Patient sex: F
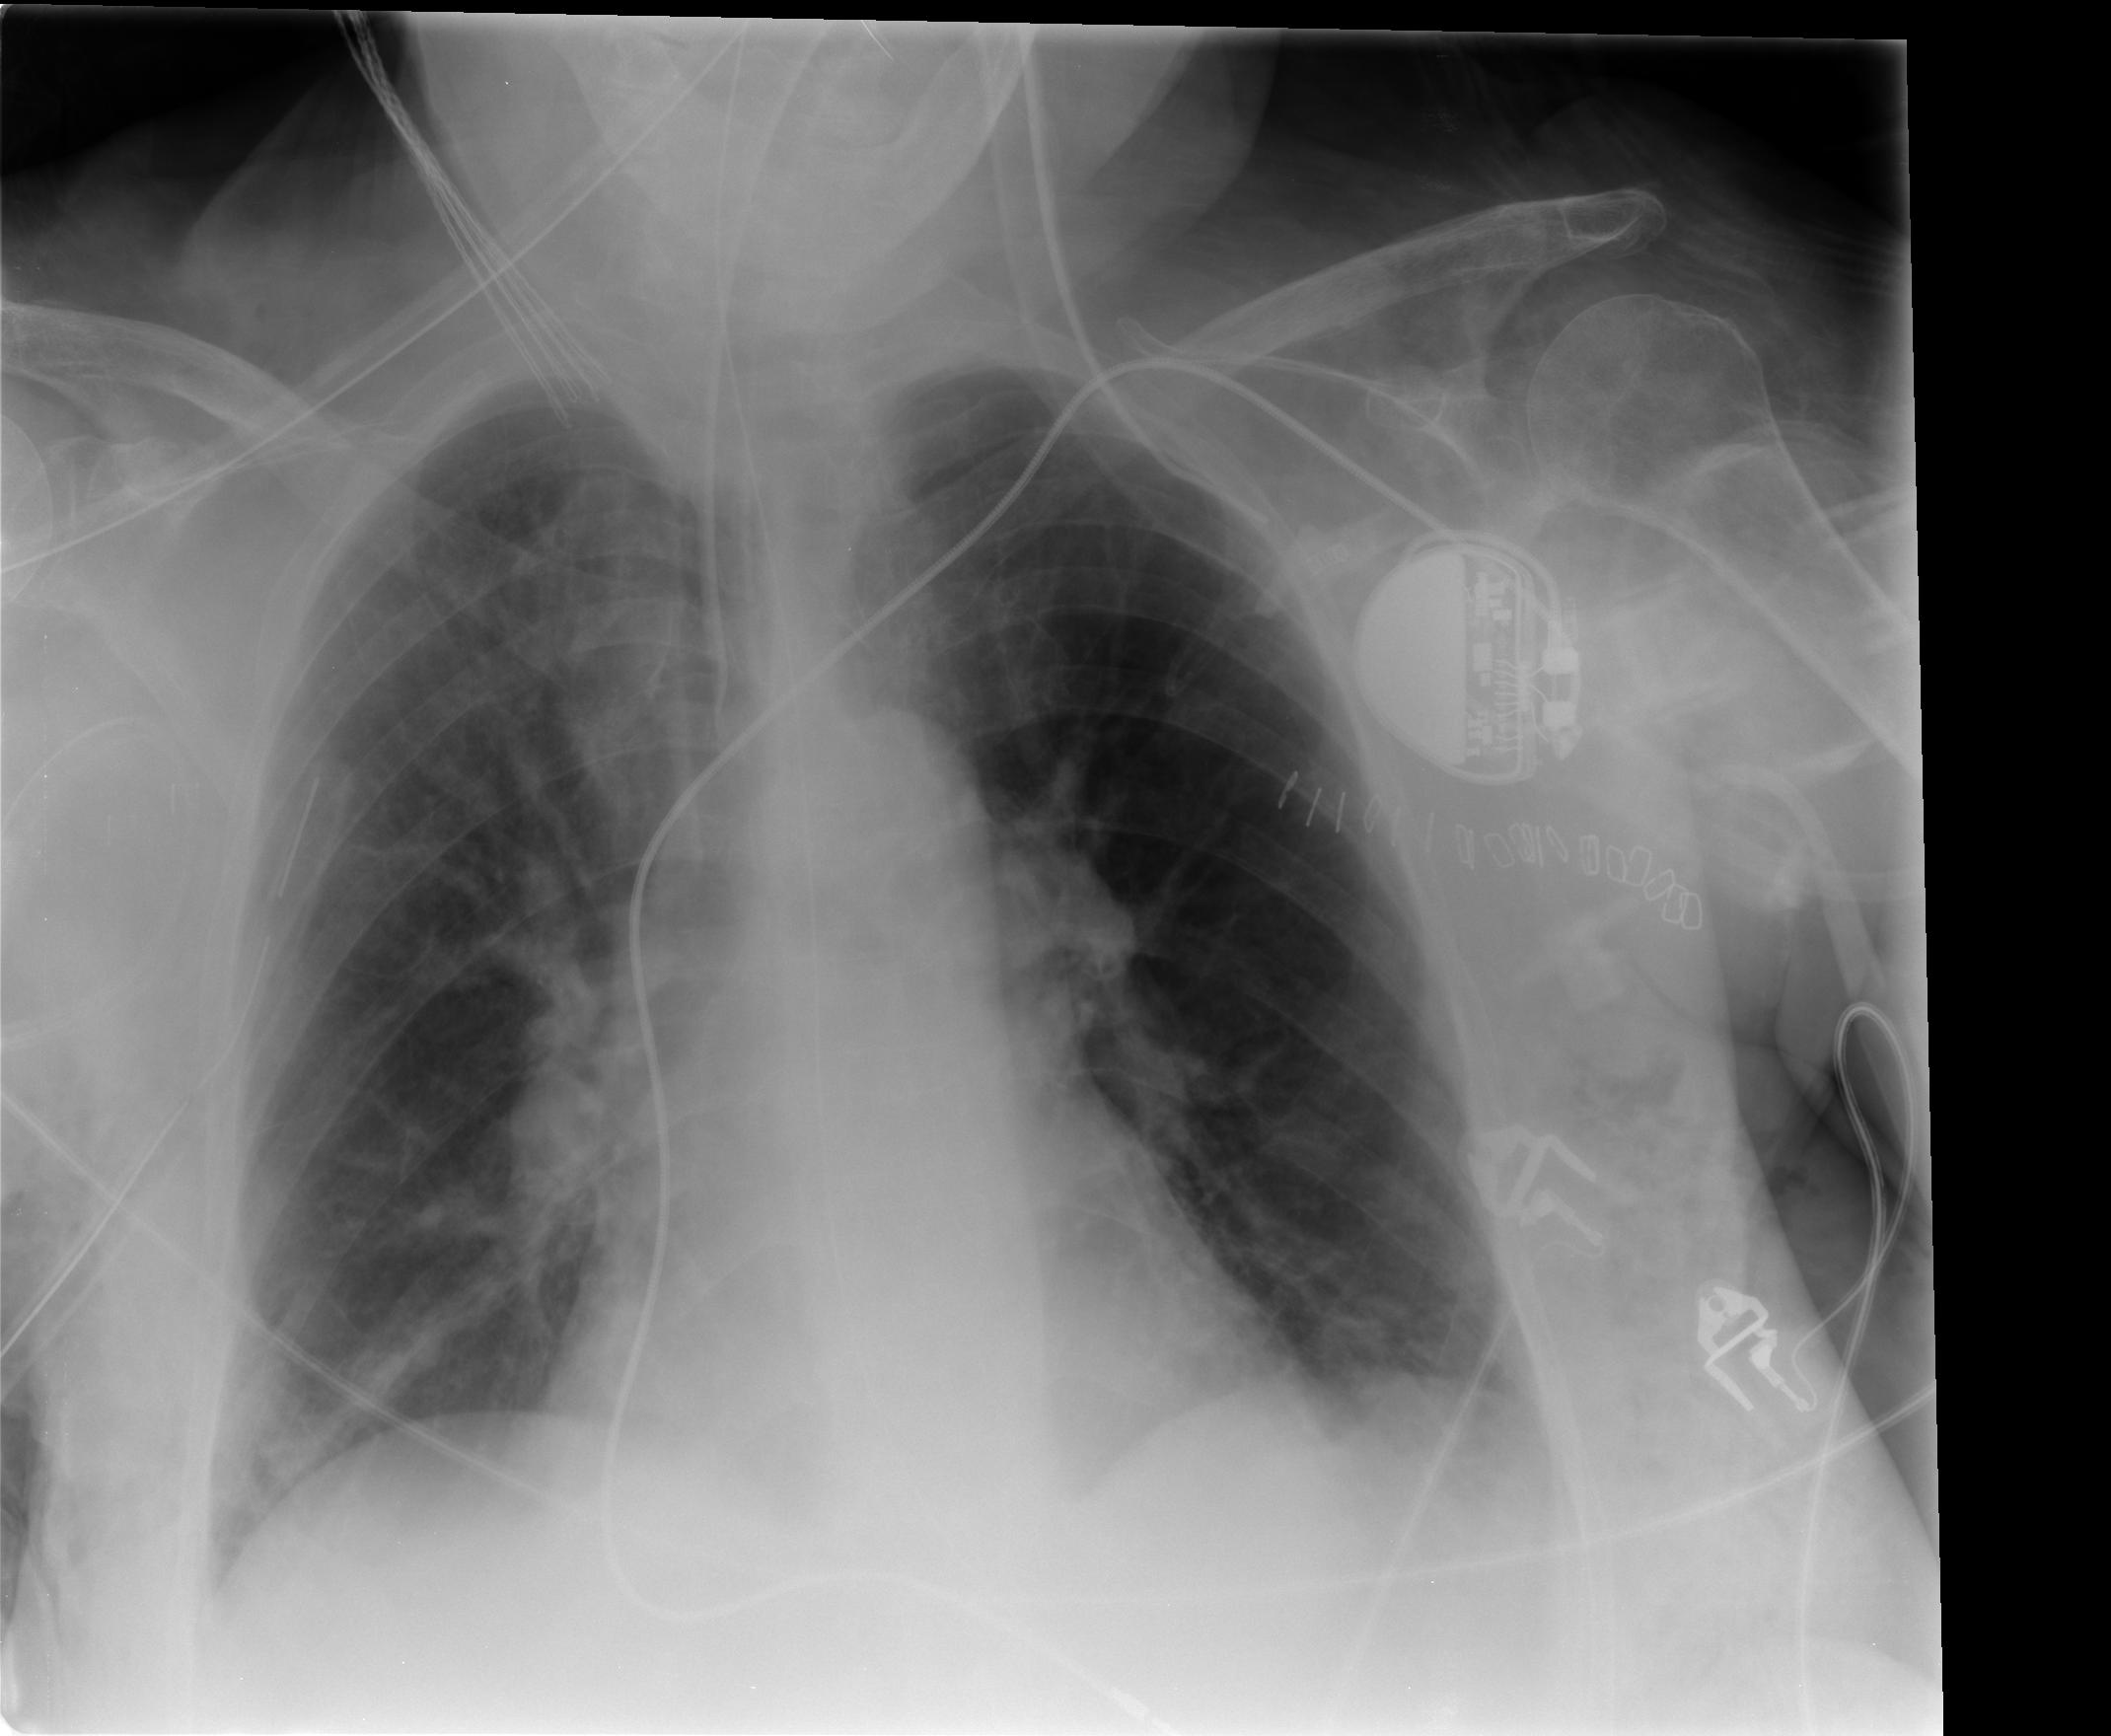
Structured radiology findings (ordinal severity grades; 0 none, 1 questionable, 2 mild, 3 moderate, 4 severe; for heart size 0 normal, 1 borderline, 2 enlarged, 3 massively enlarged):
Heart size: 2
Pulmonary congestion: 1
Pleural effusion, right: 1
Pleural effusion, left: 1
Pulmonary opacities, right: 0
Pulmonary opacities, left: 0
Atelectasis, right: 2
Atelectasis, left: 1